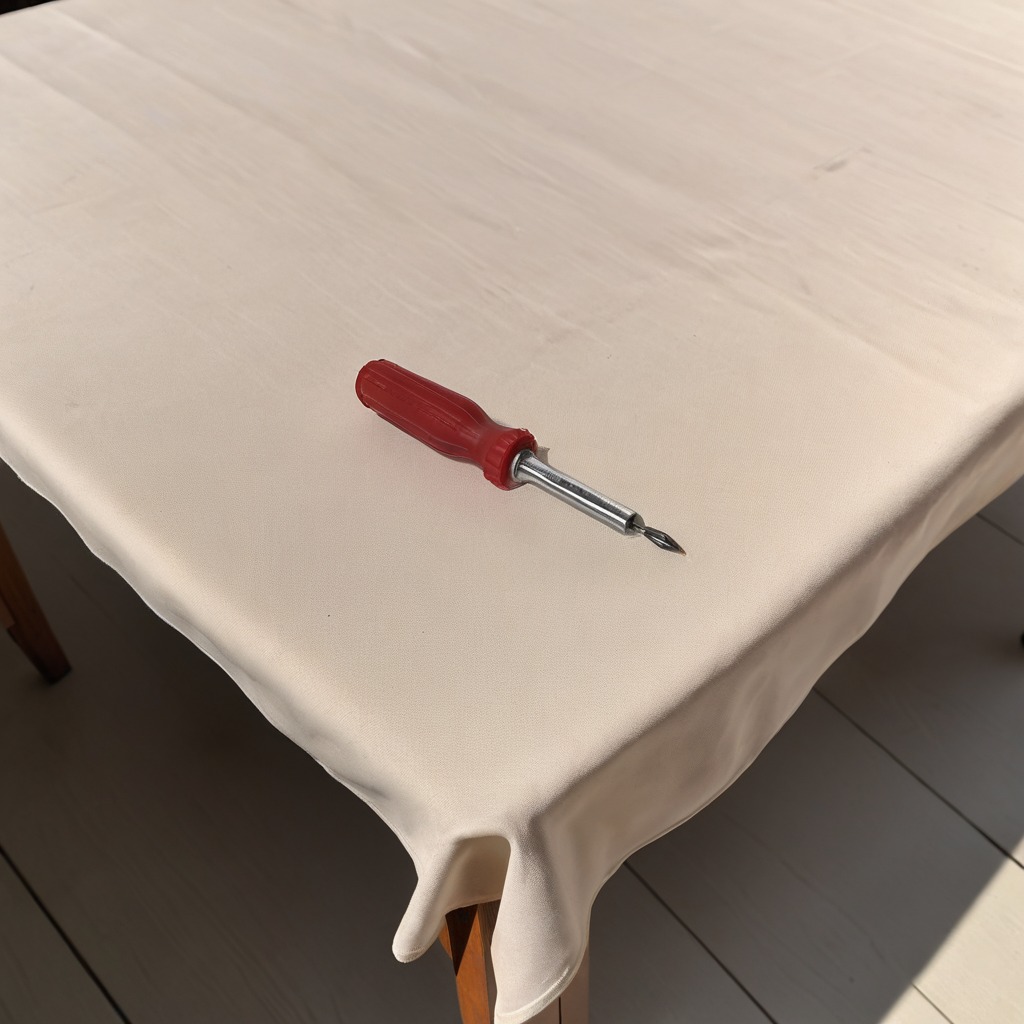
A screwdriver is lying on the wooden table.